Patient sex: M
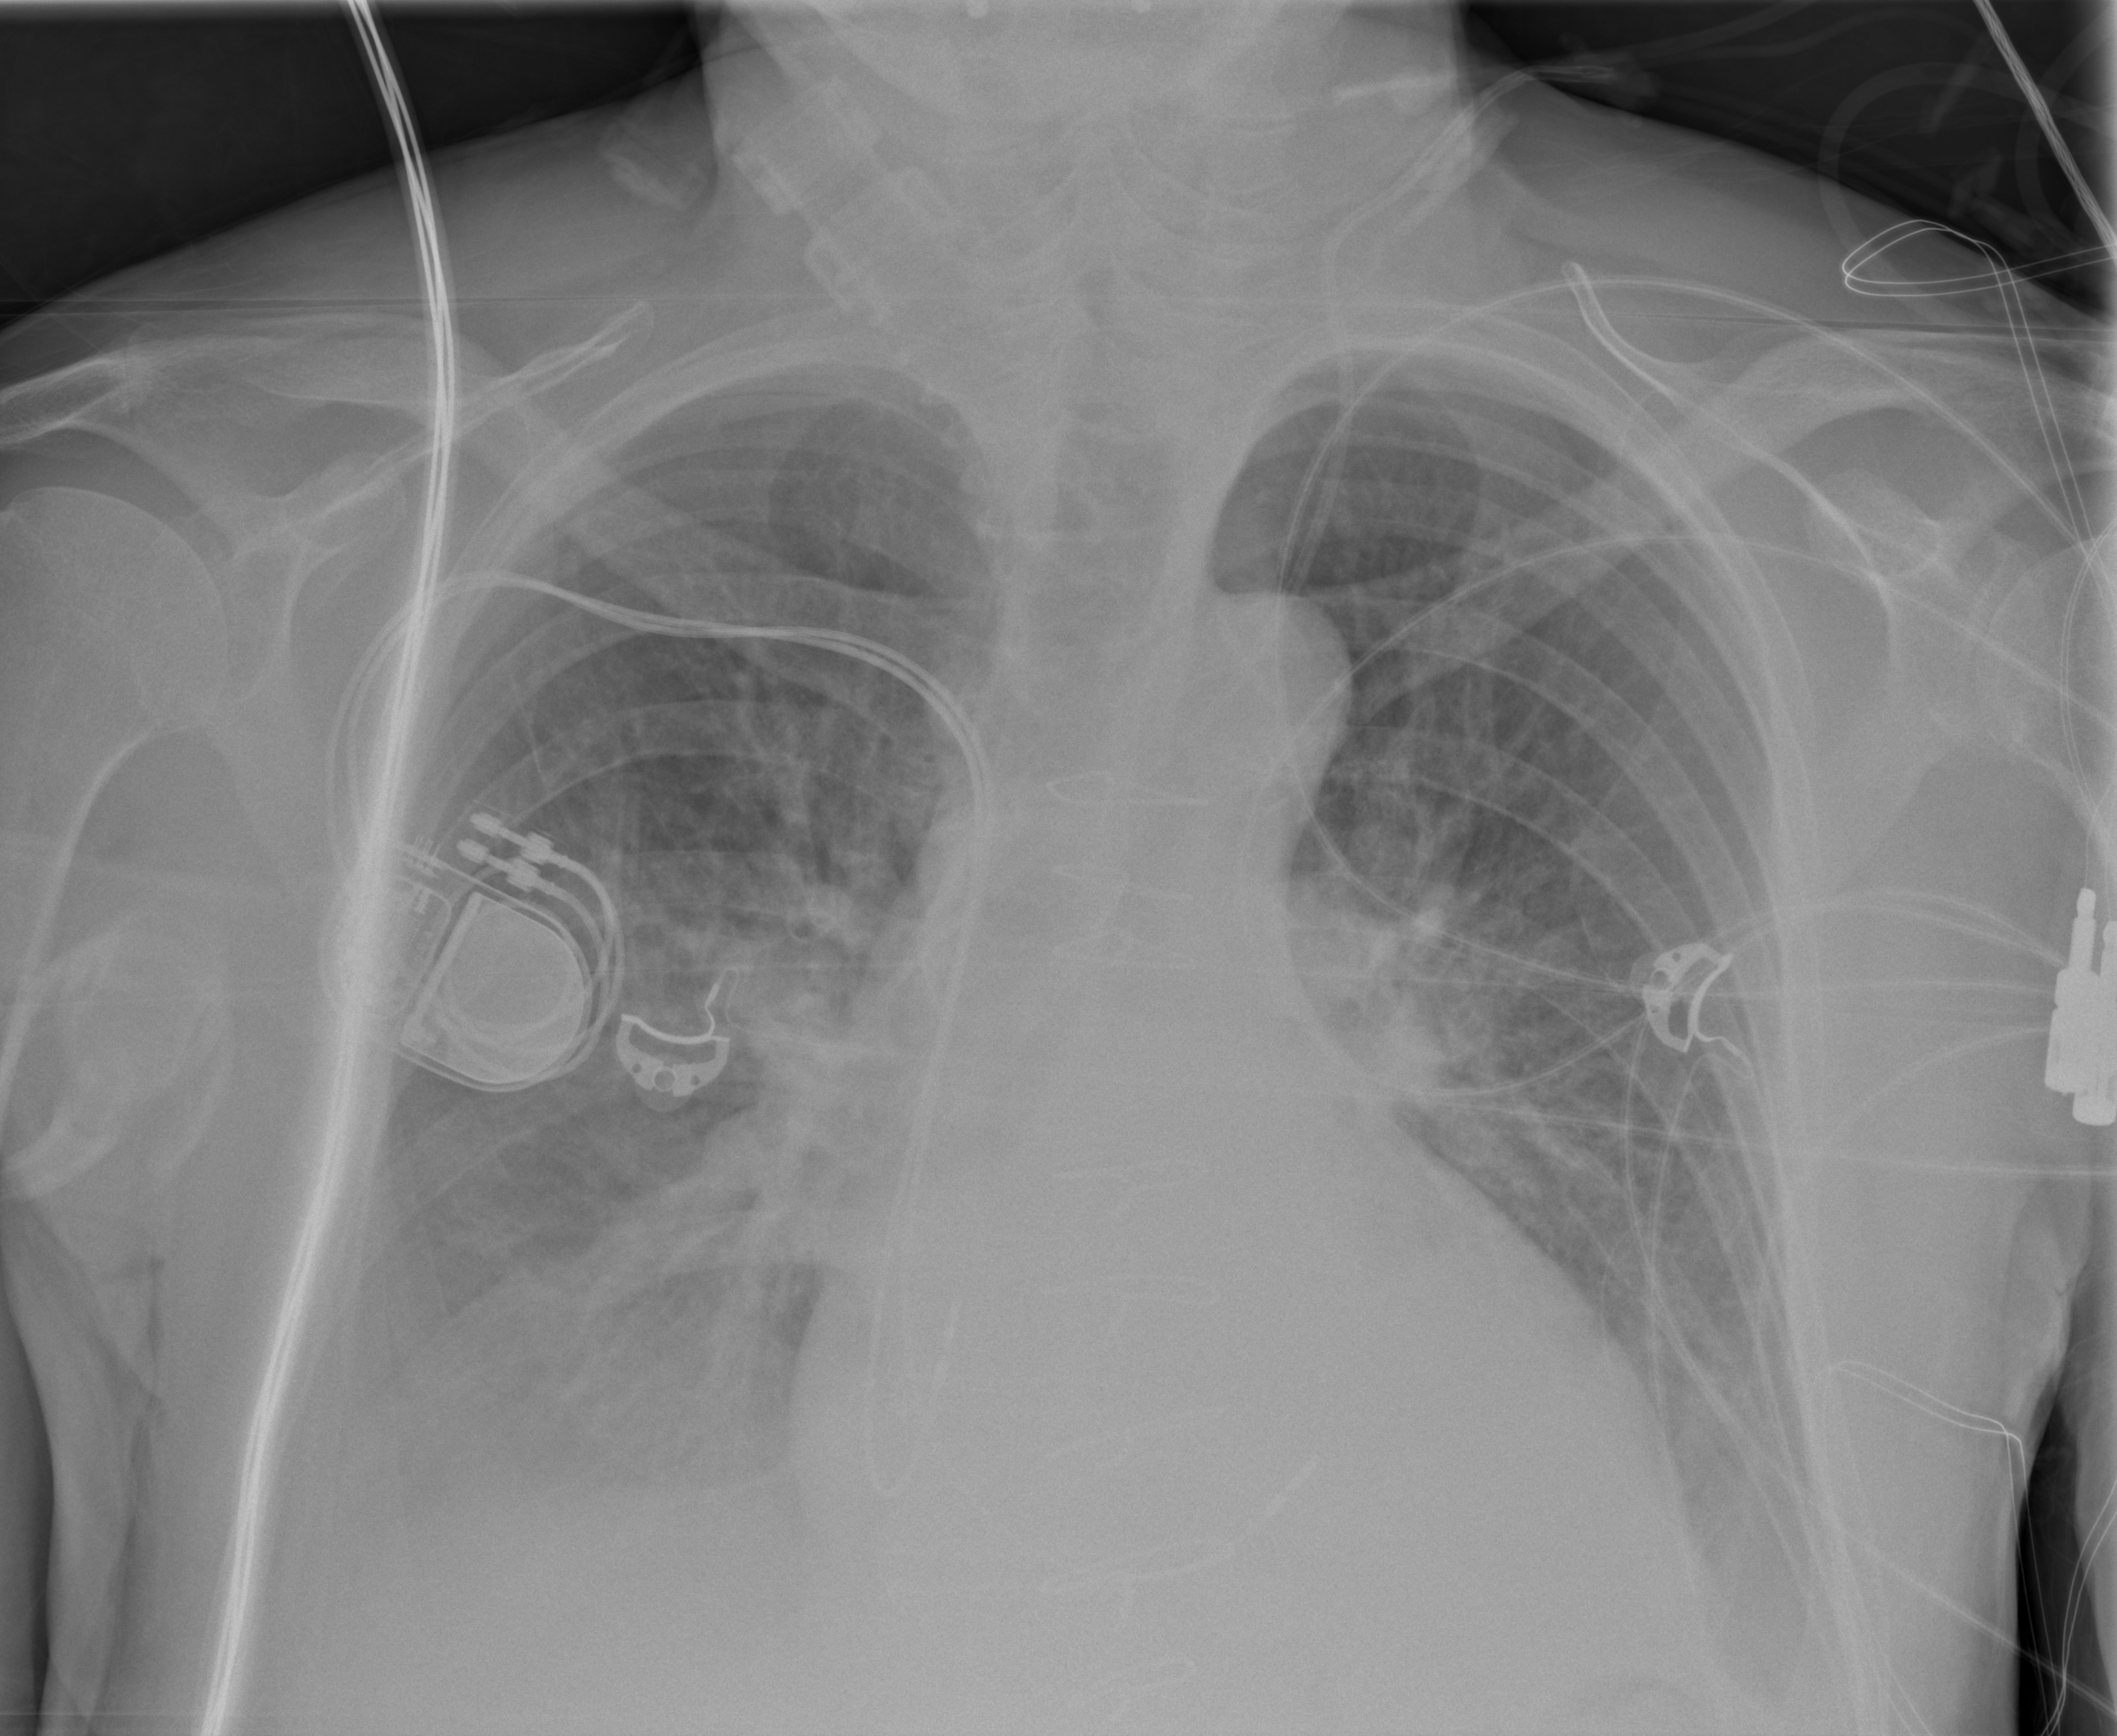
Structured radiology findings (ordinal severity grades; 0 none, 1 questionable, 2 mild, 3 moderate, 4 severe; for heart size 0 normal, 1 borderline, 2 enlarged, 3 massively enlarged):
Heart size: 2
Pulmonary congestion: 2
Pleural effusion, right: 3
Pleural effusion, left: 2
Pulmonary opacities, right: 1
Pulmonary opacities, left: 1
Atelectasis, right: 2
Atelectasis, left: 2